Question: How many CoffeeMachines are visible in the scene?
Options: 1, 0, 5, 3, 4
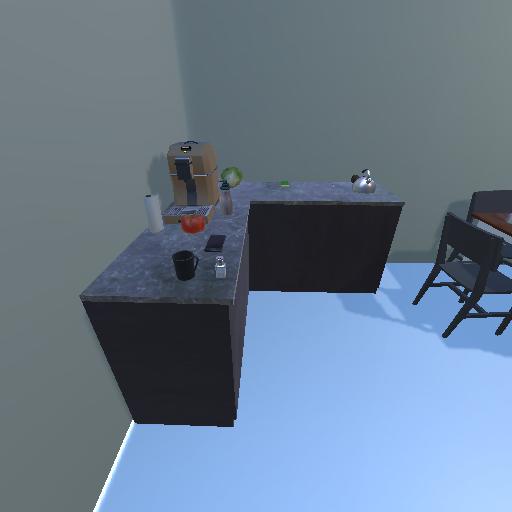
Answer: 1